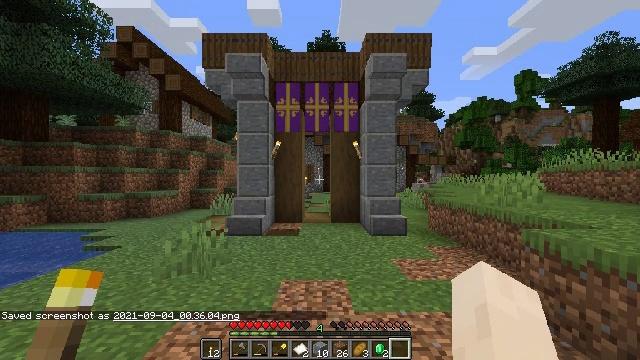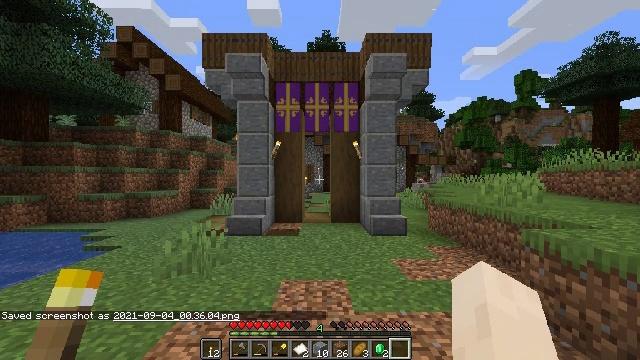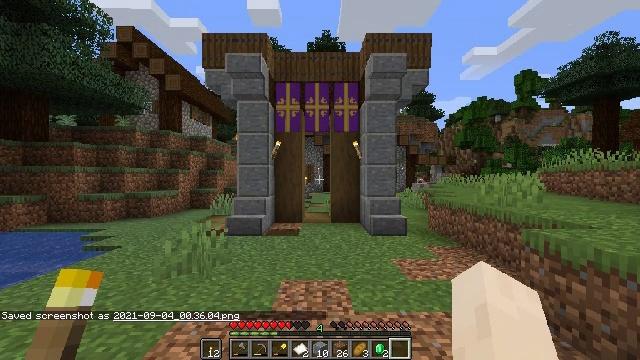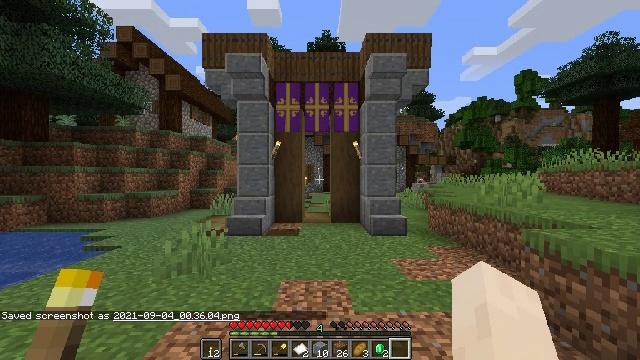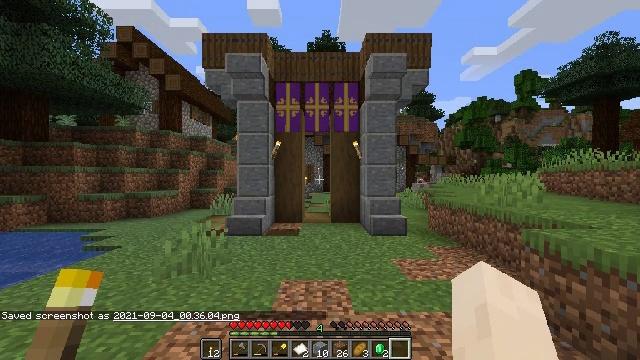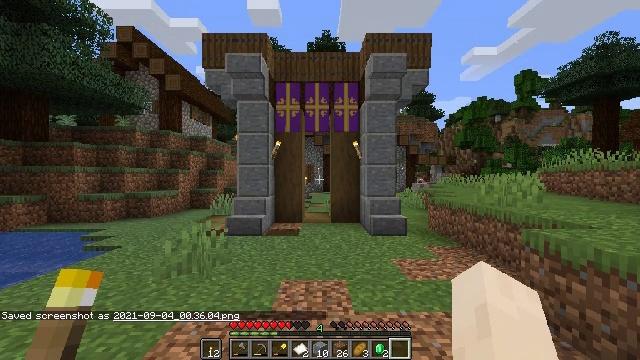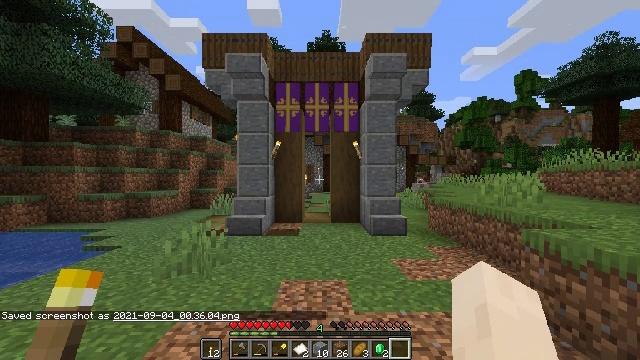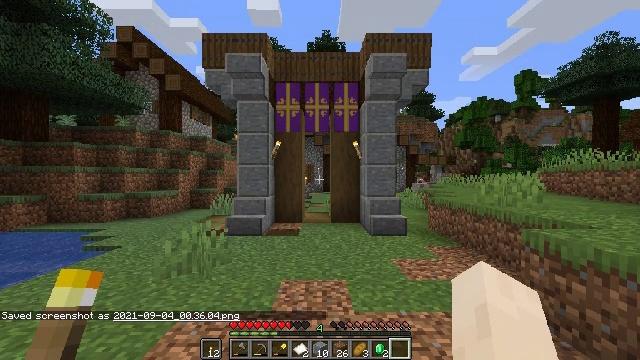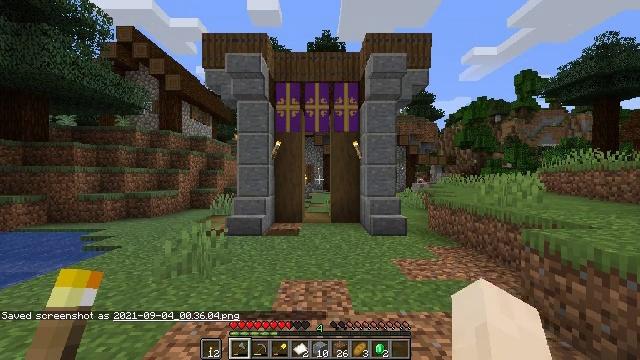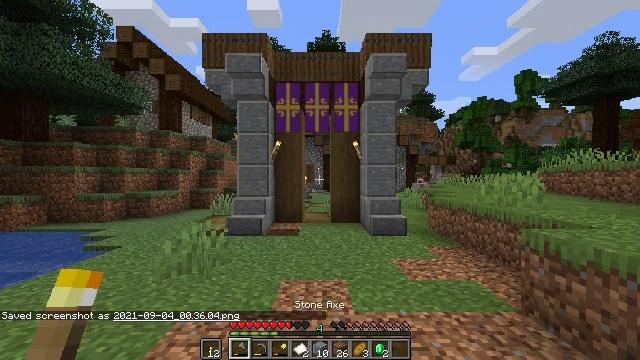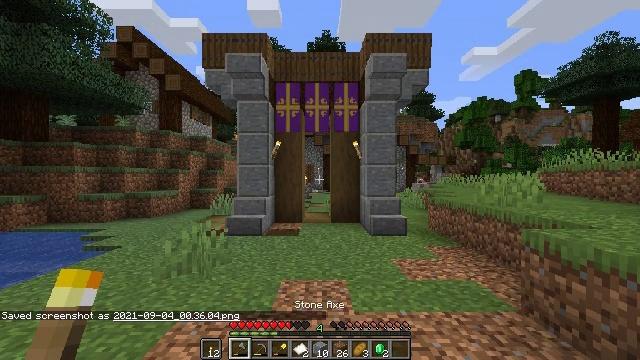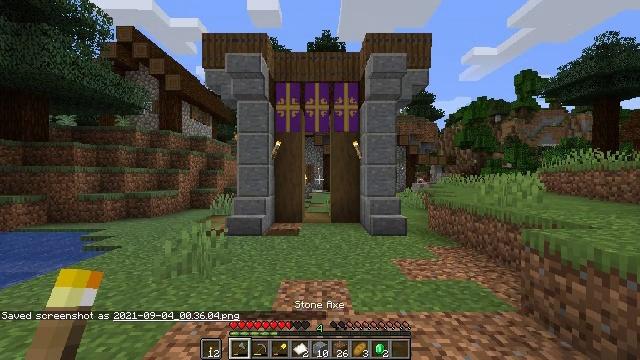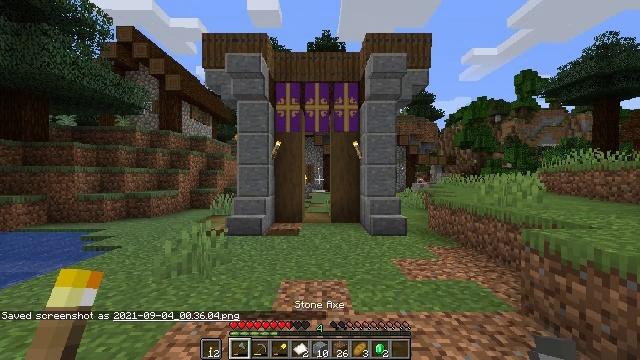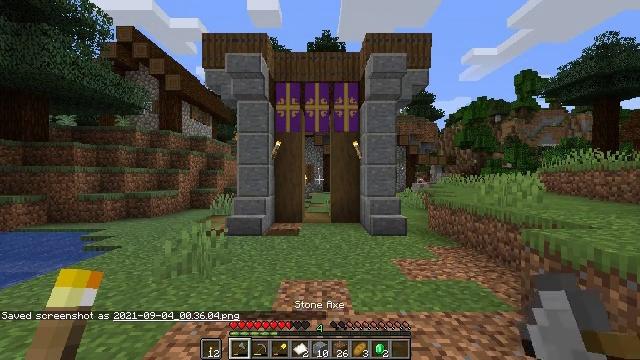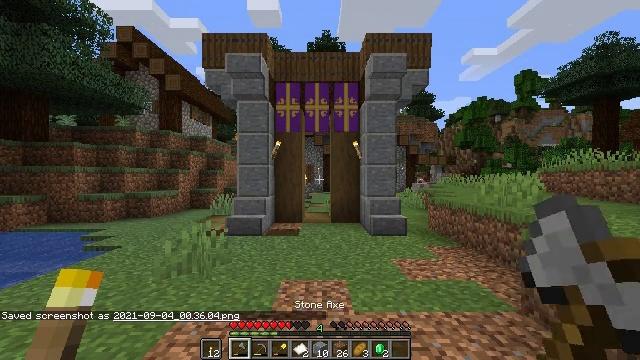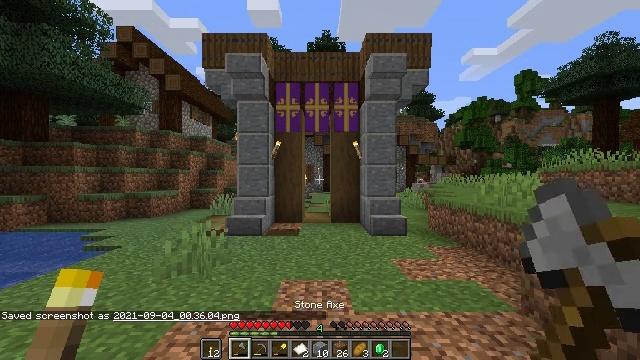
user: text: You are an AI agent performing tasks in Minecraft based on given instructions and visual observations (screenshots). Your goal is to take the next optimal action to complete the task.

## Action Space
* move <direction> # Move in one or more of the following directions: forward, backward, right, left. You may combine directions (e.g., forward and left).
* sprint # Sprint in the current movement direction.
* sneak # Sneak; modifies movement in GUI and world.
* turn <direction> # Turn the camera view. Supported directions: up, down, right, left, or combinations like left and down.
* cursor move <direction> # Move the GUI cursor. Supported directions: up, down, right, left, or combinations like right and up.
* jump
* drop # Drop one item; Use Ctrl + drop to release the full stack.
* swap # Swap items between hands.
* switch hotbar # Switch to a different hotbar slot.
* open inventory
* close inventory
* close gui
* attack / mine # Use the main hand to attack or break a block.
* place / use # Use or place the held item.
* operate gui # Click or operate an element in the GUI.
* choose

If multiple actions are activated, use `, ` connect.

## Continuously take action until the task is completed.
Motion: motion action
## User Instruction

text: Attack the wall to gather the purple wall banner.
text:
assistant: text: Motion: no_op
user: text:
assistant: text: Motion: no_op
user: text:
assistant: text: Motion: no_op
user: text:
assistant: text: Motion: no_op
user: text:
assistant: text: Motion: no_op
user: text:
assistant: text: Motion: no_op
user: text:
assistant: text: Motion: no_op
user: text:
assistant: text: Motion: switch to hotbar 1
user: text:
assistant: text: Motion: switch to hotbar 1
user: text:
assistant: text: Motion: switch to hotbar 1
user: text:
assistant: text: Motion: no_op
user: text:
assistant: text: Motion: no_op
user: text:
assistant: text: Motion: no_op
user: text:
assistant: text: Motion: no_op
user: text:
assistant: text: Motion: no_op
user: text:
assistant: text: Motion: turn left and up
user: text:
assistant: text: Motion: turn left
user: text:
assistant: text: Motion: no_op
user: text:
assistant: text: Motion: no_op
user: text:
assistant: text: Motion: turn right
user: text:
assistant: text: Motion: turn down
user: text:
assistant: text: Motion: no_op
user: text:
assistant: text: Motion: no_op
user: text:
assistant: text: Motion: no_op
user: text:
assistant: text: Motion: no_op
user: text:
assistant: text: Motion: no_op
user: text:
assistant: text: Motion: no_op
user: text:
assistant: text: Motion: no_op
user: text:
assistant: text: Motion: no_op
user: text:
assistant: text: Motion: no_op